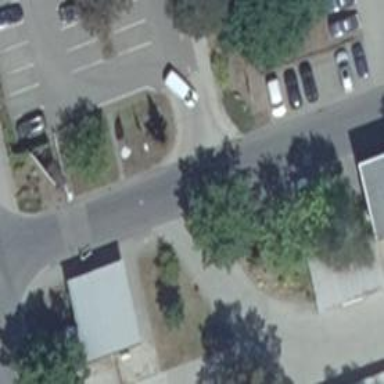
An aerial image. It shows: Road serving as parking aisle.